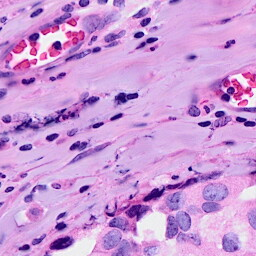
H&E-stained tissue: Breast